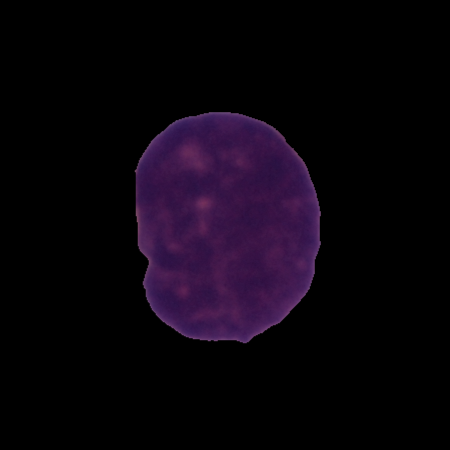
Label: cancer